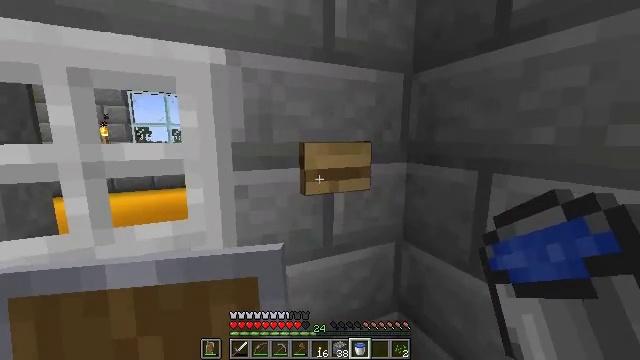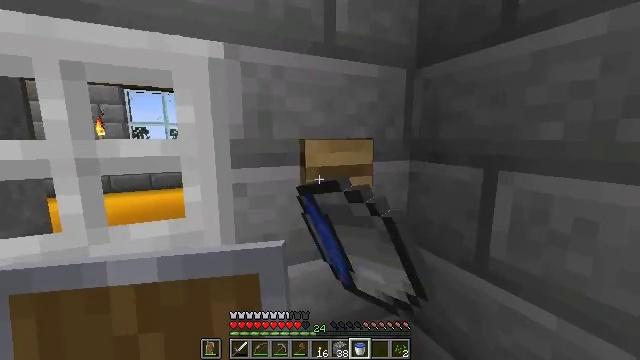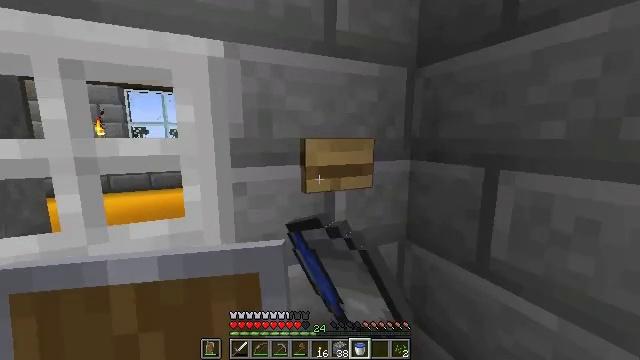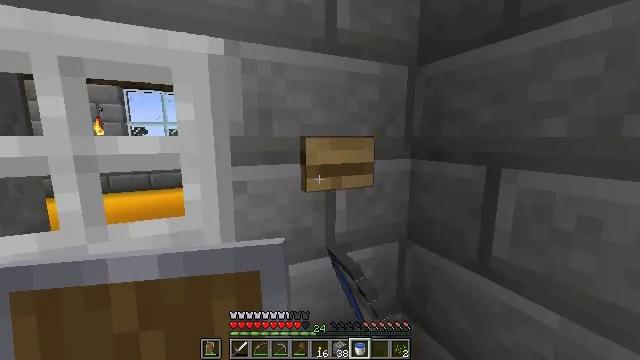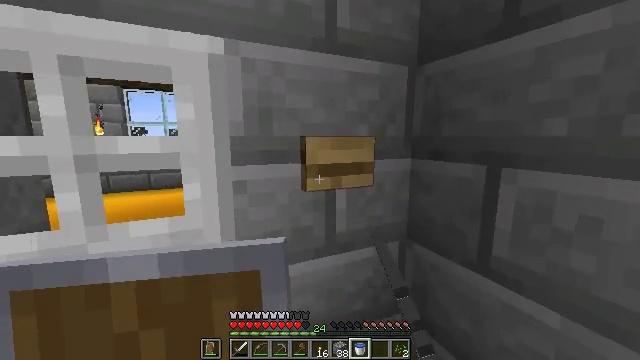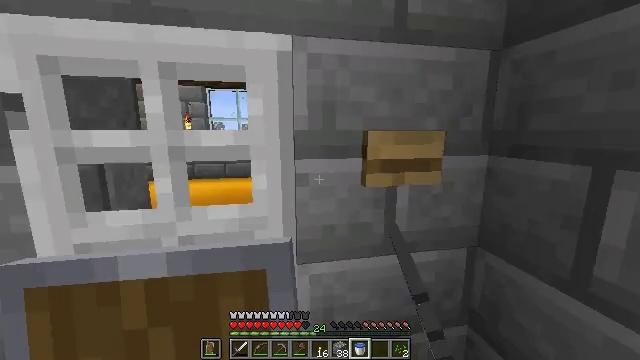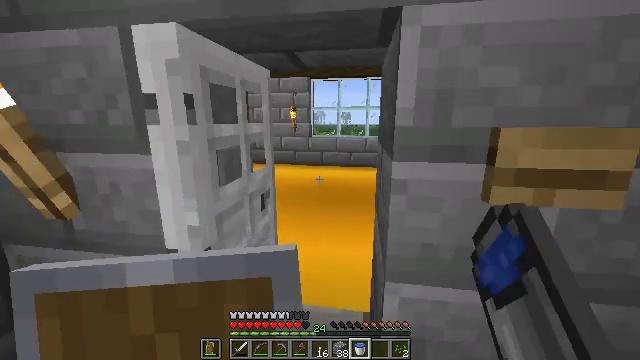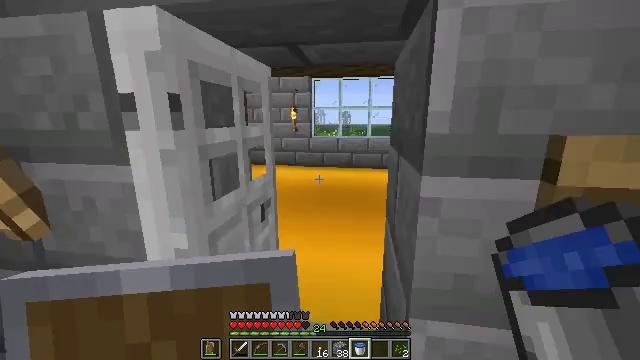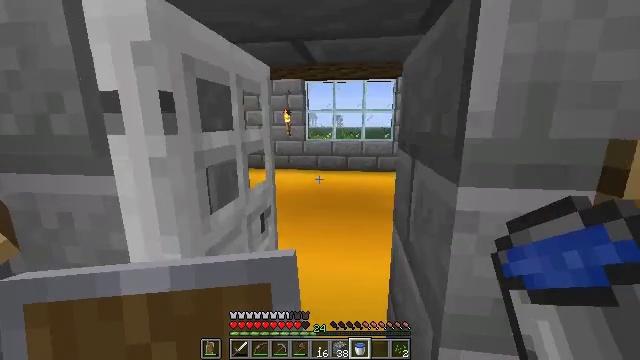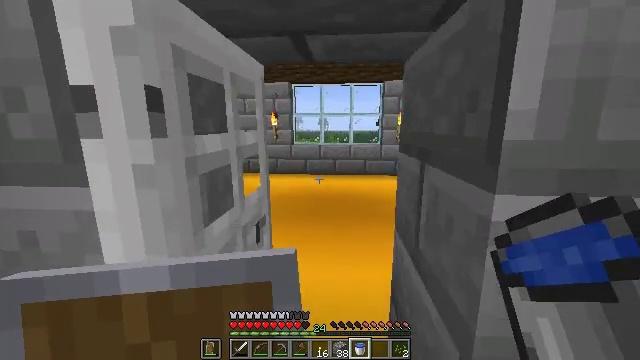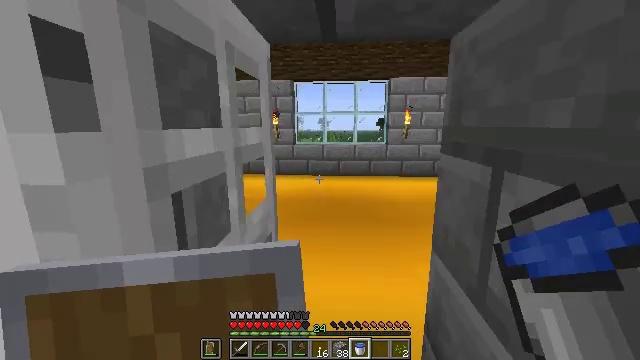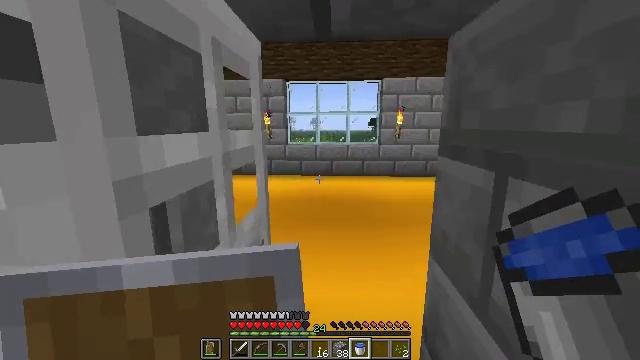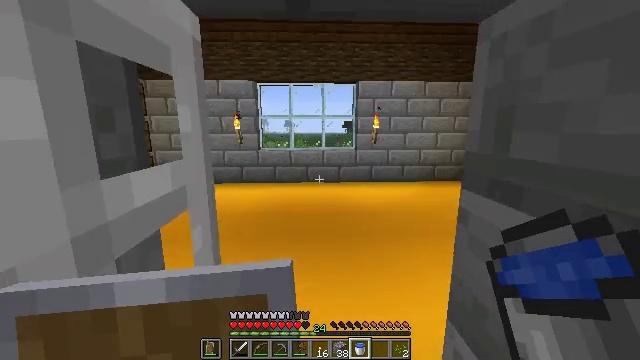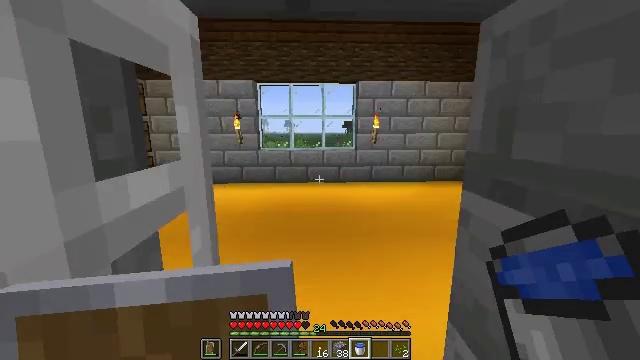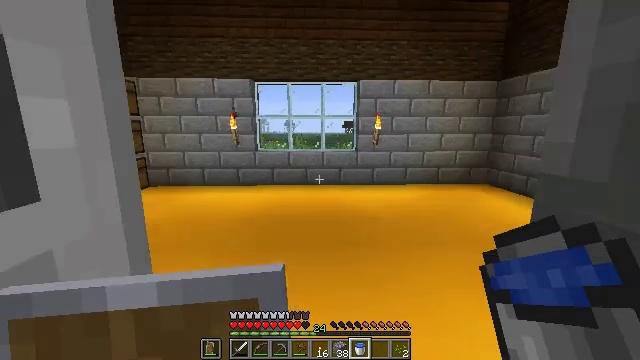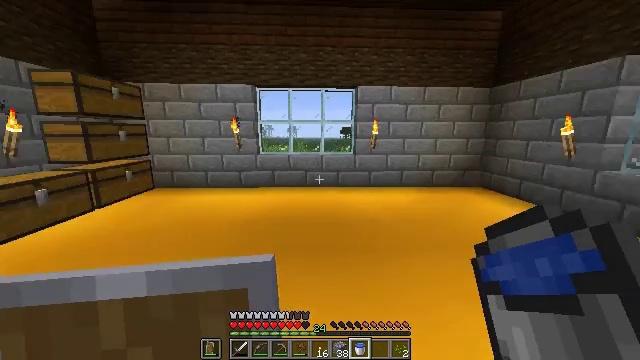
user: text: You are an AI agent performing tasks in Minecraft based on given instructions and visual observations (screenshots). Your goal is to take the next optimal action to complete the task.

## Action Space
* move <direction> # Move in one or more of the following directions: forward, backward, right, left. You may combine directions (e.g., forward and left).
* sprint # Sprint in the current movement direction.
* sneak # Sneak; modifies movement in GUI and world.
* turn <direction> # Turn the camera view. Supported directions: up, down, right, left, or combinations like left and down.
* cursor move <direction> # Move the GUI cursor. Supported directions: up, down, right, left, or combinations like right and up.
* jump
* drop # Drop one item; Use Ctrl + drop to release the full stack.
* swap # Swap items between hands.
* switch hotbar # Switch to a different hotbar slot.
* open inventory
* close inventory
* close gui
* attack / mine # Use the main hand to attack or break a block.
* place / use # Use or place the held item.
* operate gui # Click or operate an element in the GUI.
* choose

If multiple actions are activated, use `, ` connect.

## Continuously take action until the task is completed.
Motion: motion action
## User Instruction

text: Mine the chest to collect it.
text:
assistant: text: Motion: use / place
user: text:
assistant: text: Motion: no_op
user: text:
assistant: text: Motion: no_op
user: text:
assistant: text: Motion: no_op
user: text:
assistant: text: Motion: move forward, turn left and down
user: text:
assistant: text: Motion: move forward, turn left and down
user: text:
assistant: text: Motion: move forward and move left
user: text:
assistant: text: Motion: move forward and move left, turn right
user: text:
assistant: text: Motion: move forward, turn right
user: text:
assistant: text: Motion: move forward
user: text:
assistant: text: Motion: move forward, turn right
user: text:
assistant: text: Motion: move forward, turn right
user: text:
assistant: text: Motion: move forward
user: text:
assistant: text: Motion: move forward, sprint
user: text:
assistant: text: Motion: move forward, sprint
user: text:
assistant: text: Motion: move forward, sprint
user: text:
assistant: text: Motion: move forward
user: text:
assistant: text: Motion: move forward
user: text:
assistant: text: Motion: move forward, turn left
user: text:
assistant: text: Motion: move forward and move right, turn left and down
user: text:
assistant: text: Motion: move forward and move right, turn left
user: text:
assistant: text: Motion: move forward and move right
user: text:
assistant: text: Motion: move forward and move right
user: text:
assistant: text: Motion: move forward
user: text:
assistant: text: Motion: move forward
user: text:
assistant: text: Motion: move forward, turn right and up
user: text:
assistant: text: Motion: move forward, turn right and down
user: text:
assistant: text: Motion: move forward and move left, turn right and down
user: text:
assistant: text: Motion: move forward and move left, turn right and up
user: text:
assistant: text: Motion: move forward and move left, turn right and up